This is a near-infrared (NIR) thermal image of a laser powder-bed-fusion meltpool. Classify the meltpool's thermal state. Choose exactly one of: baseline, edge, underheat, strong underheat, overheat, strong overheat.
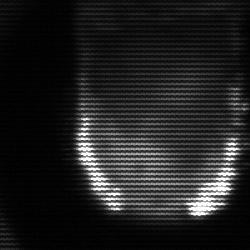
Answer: baseline